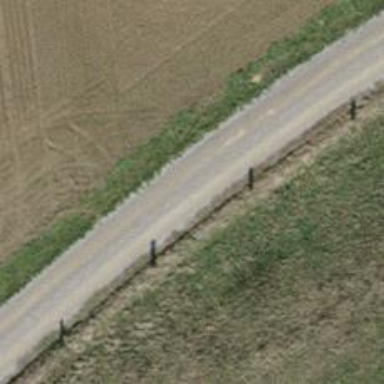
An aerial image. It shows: Unpaved track with grade2 tracktype.